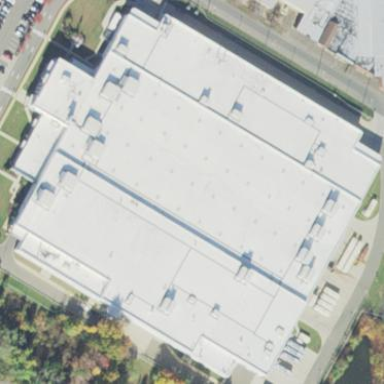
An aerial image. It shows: Industrial building that serves as bus depot.